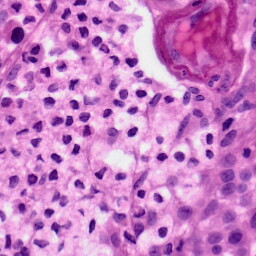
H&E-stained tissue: Skin